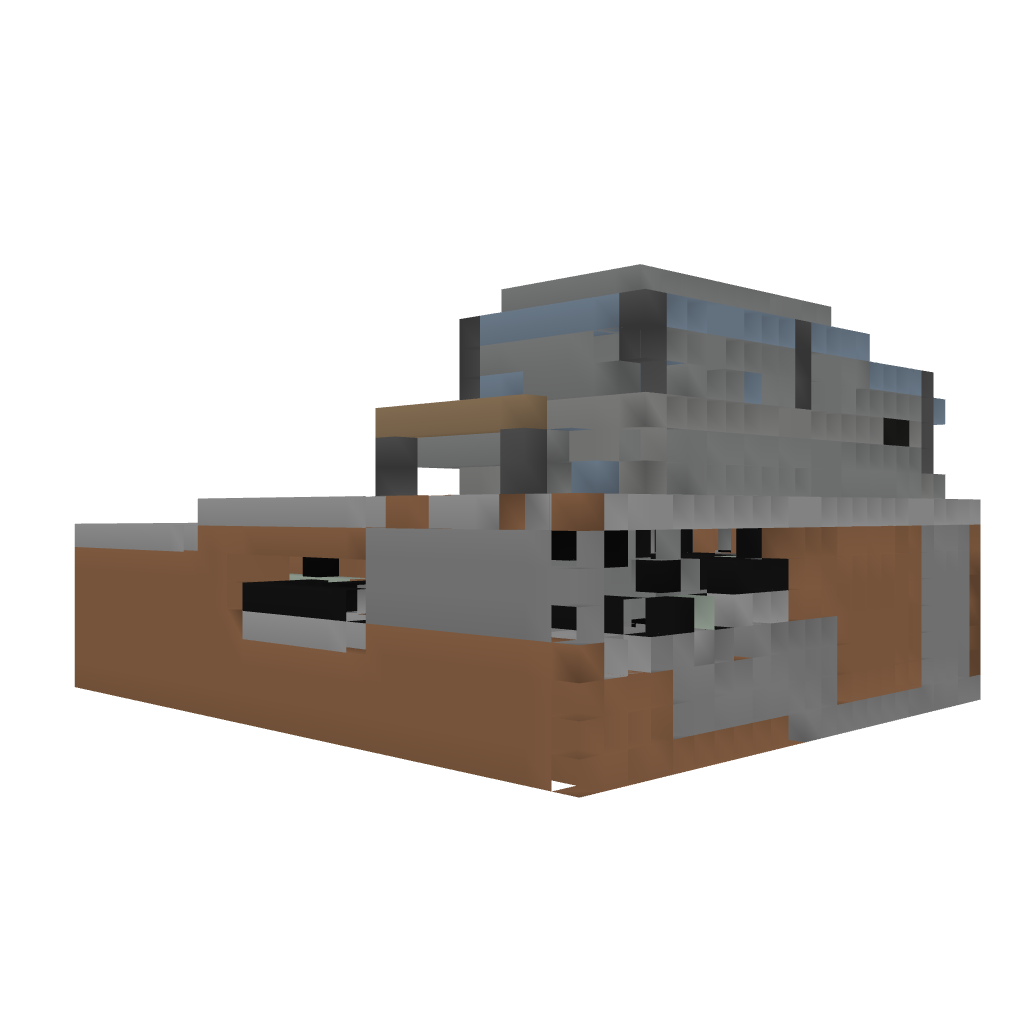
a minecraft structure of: Adventure map shop